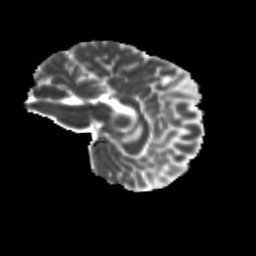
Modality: MD
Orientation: sagittal
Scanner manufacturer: siemens
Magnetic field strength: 3 T
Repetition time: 9.2 s
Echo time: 0.084 s